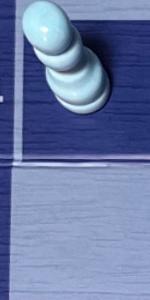
Label: Empty